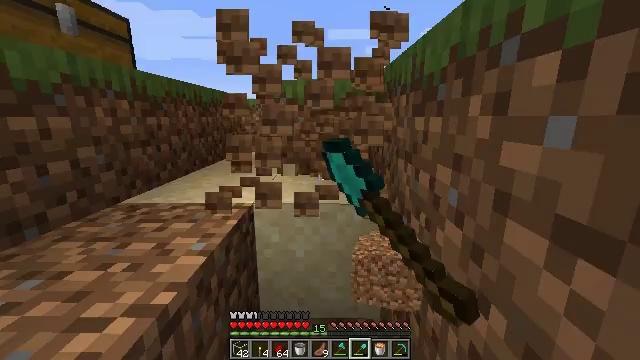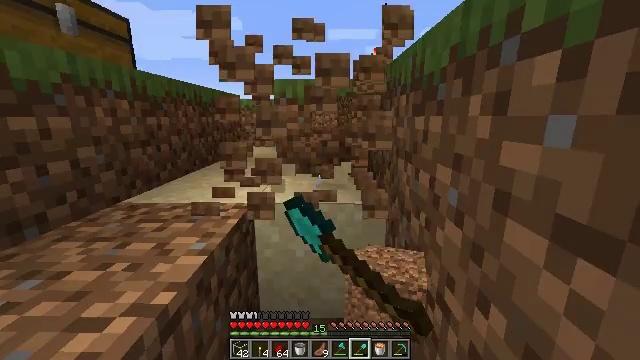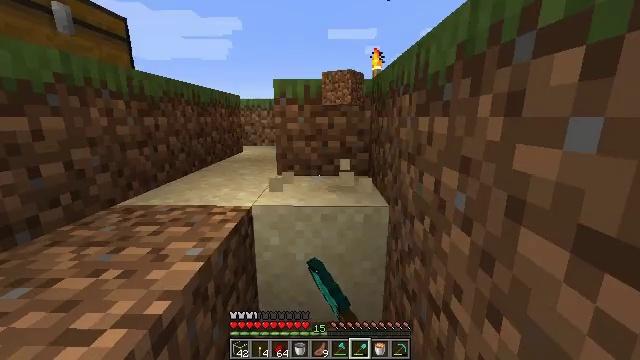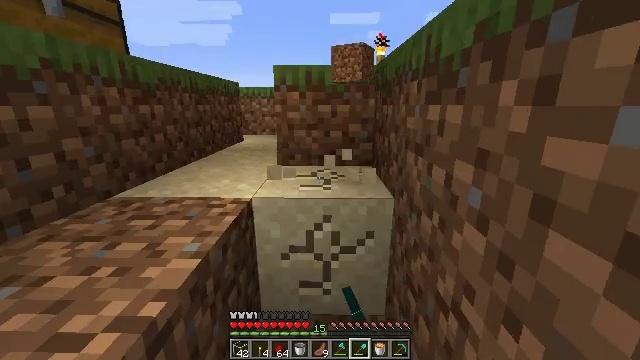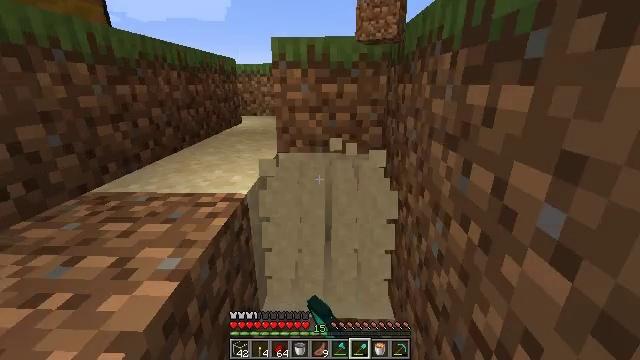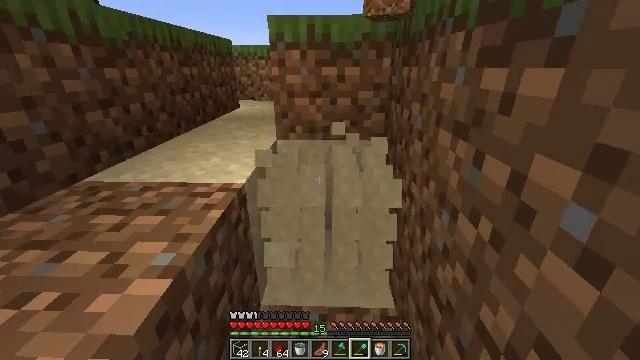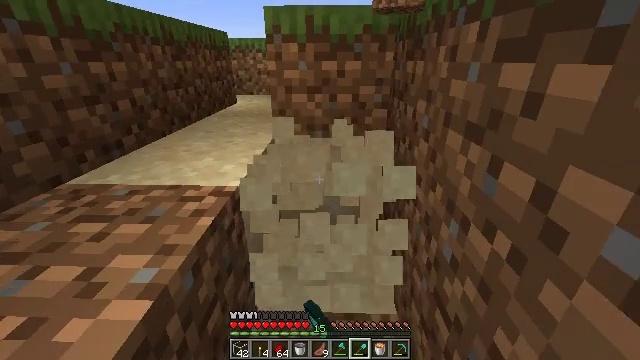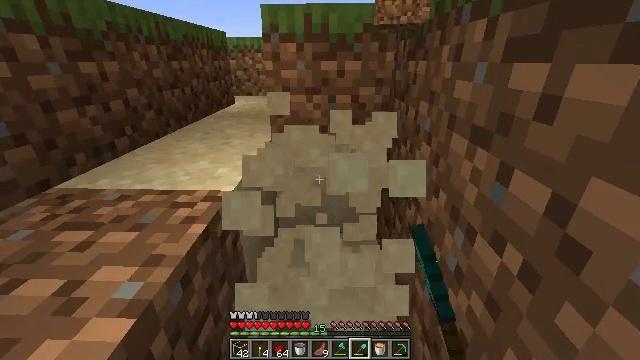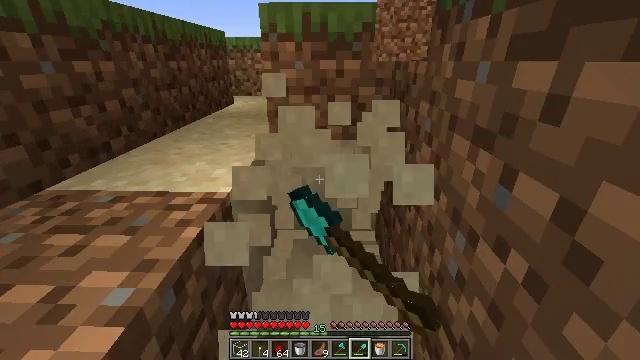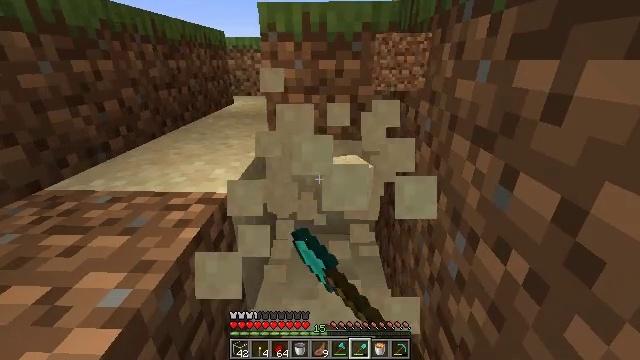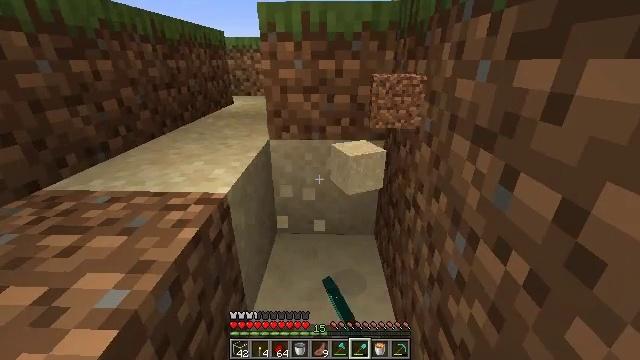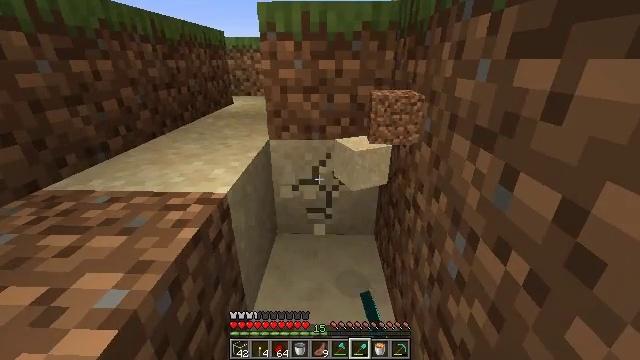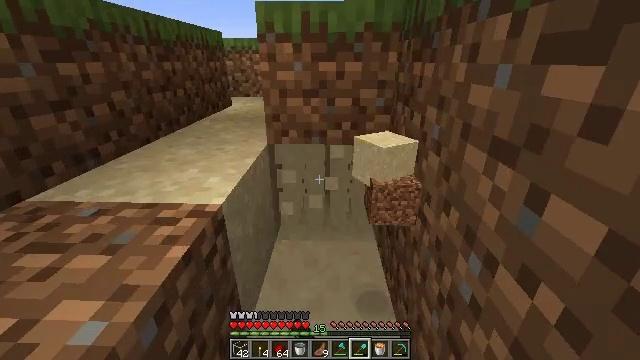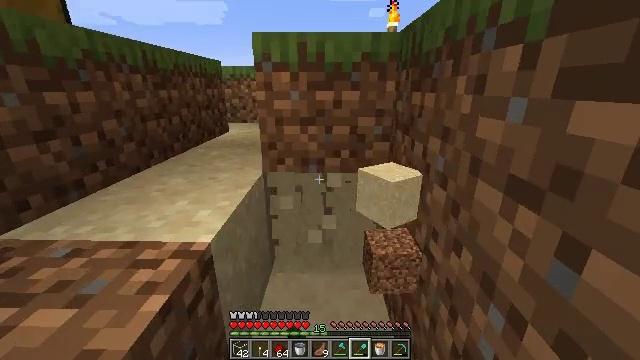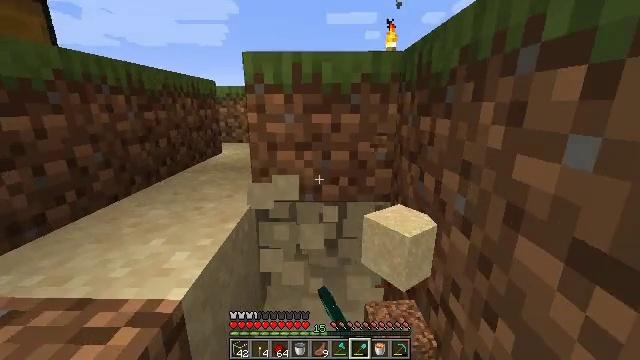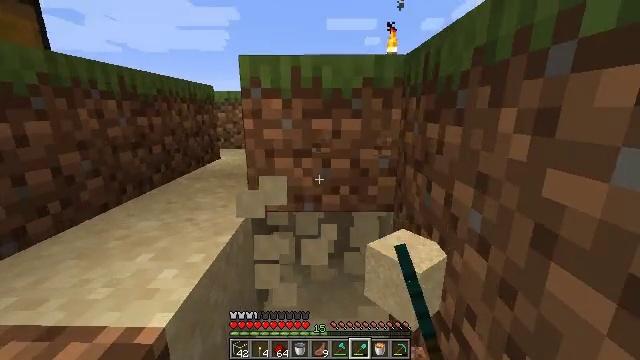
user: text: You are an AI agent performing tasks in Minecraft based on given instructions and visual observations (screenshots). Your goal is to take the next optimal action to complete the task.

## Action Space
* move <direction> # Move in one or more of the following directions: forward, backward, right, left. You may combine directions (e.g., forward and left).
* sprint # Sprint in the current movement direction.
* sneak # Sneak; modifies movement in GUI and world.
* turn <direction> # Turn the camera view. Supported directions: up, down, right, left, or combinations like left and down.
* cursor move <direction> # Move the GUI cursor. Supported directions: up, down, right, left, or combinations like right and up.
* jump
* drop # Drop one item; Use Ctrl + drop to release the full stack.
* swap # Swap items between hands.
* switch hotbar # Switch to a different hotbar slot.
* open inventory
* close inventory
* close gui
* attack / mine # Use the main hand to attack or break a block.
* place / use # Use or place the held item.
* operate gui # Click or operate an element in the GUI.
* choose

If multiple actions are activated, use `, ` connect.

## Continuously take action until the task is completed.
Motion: motion action
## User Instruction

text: Dig up some sand.
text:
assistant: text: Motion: attack / mine
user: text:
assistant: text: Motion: move forward, attack / mine
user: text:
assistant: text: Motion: move forward, turn down, attack / mine
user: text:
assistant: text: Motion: move forward, turn down, attack / mine
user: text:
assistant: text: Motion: turn down, attack / mine
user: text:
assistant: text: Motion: turn down, attack / mine
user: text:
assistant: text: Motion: attack / mine
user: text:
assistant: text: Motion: attack / mine
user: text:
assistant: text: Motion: attack / mine
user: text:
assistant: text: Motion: attack / mine
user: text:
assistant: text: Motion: attack / mine
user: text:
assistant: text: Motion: move forward, attack / mine
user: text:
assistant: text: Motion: move forward, turn up, attack / mine
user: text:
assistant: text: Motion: move forward, turn up, attack / mine
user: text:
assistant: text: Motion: turn up, attack / mine
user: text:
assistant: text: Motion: attack / mine
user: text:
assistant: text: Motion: attack / mine